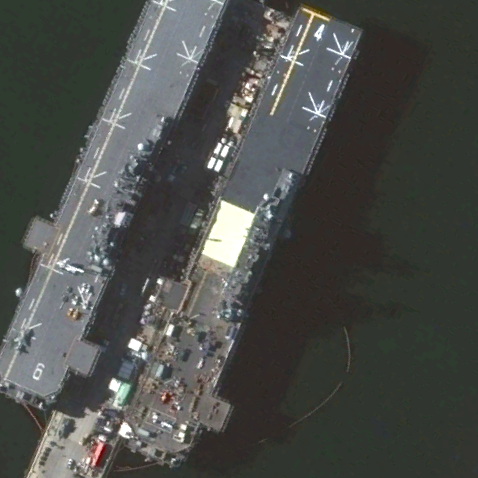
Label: assault